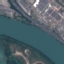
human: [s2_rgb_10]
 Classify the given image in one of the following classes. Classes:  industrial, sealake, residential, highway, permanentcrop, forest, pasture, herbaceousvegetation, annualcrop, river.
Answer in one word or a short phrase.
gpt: River